Question: In Visual Studio writing the code for Selenium WebDriver, these two codes for the same button work fine only once.
Click the button
'''
driver.FindElement(By.CssSelector(".follow-text")).Click();
'''
Click the button
'''
driver.FindElement(By.XPath("//button[@class='user-actions-follow-button js-follow-btn follow-button btn small small-follow-btn']")).Click();
'''
Until this all correct...
---
not to only the first, and because of the 'FindElements' (in plural) get me error, how can I press click to all the buttons with that same code?
Using this get error:
'''
List<IWebElement> textfields = new List<IWebElement>();
driver.FindElement(By.XPath("//button[@class='user-actions-follow-button js-follow-btn follow-button btn small small-follow-btn']")).Click();
driver.FindElement(By.XPath("//button[@class='user-actions-follow-button js-follow-btn follow-button btn small small-follow-btn'][3]")).Click();
'''
See the capture:

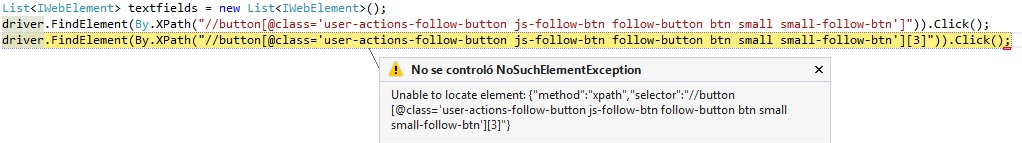
Answer: You need to loop through 'FindElements' result and call '.Click()' on each item :
'''
var result = driver.FindElements(By.XPath("//button[@class='user-actions-follow-button js-follow-btn follow-button btn small small-follow-btn']"));
foreach (IWebElement element in result)
{
element.Click();
}
'''
FYI, you need to wrap the XPath in brackets to make your attempted code using XPath index works :
'''
driver.FindElement(By.XPath("(//button[@class='user-actions-follow-button js-follow-btn follow-button btn small small-follow-btn'])[3]")).Click();
'''